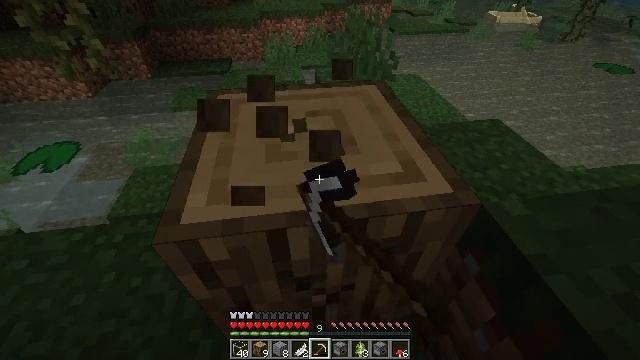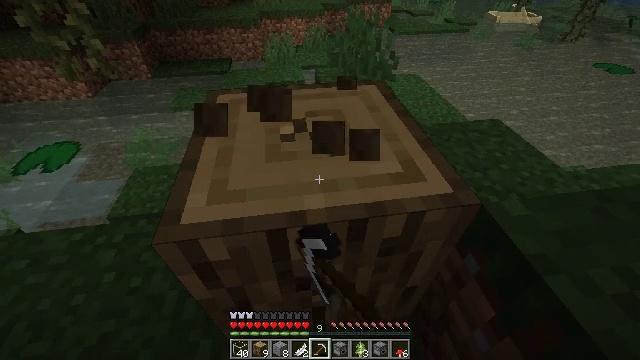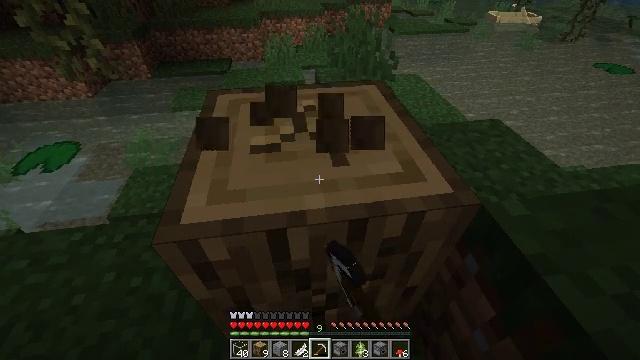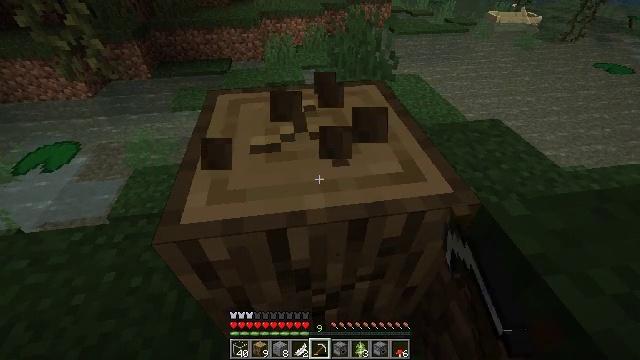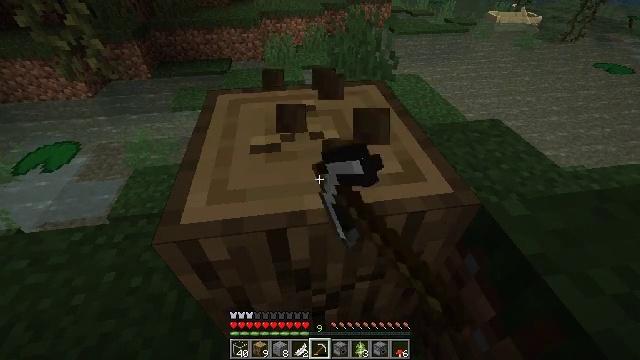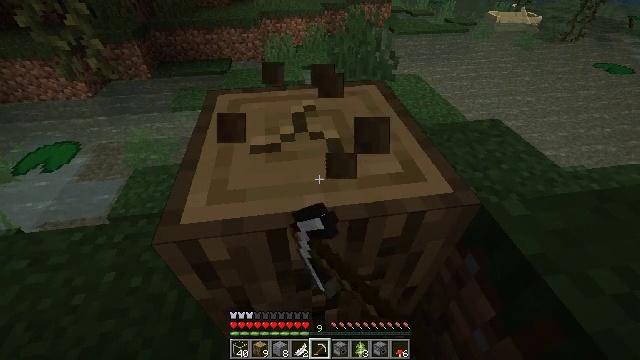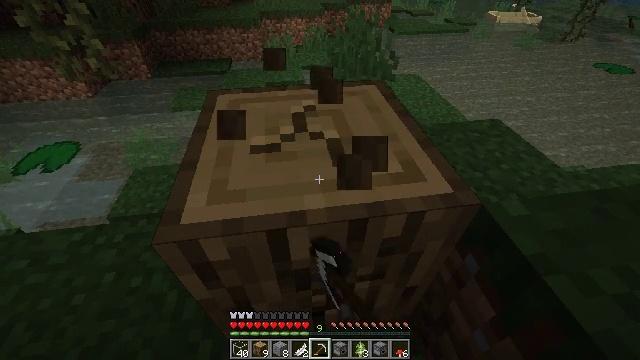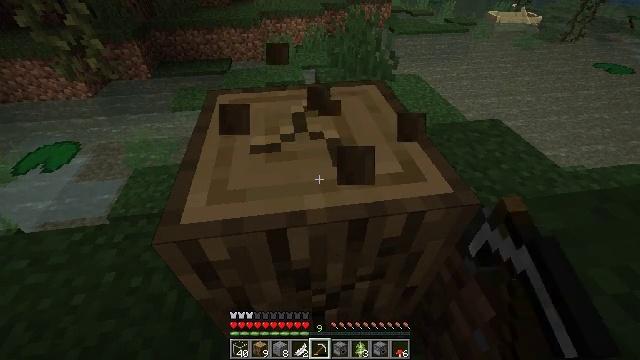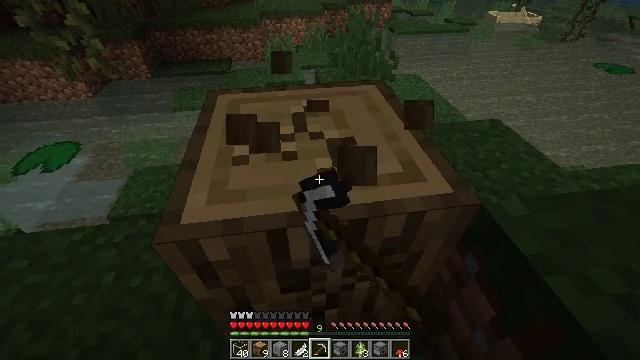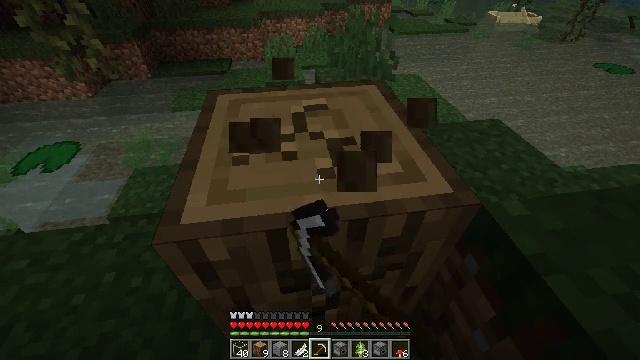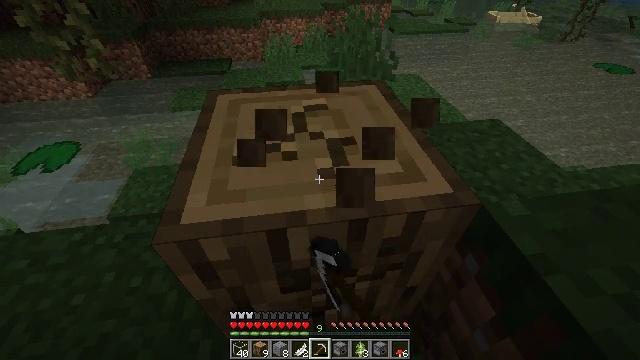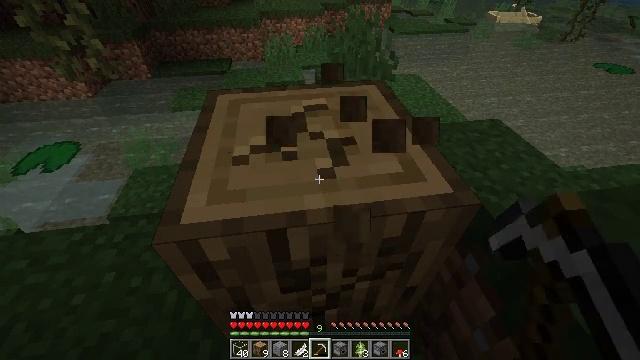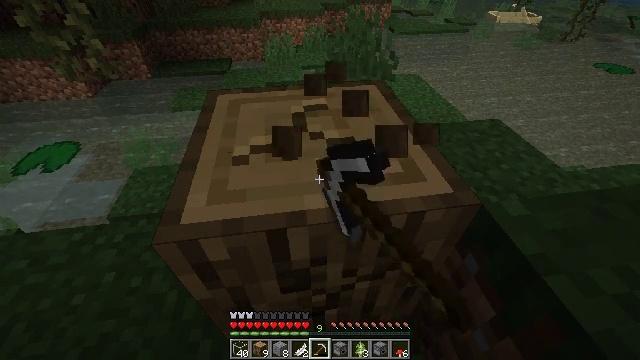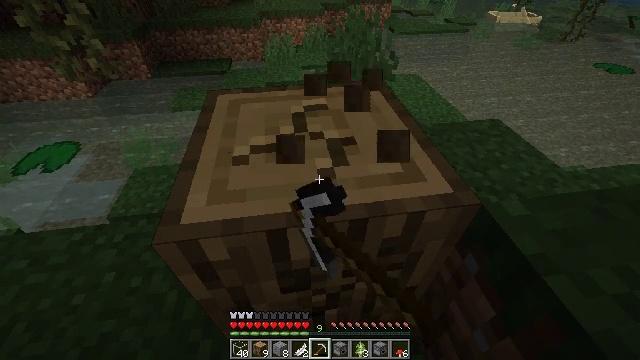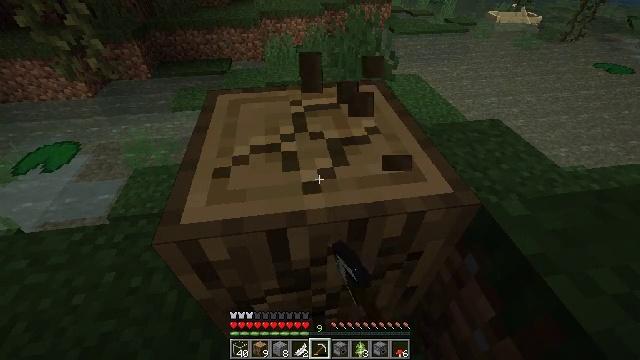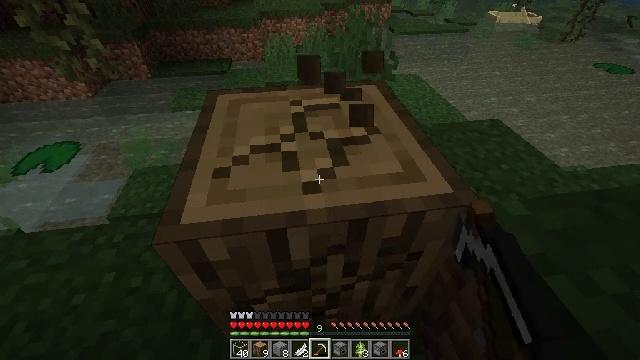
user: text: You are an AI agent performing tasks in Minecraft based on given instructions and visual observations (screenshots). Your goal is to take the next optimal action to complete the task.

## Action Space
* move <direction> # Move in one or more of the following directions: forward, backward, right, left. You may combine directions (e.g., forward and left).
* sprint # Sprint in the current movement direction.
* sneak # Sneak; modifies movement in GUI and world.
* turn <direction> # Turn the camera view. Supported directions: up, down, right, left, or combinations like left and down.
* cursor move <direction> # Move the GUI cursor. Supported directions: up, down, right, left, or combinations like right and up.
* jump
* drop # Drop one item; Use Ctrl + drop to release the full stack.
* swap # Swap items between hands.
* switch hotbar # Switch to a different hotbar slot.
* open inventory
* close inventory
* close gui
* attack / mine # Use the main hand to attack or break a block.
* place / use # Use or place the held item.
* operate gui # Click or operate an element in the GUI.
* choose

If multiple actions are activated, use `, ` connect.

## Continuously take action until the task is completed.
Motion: motion action
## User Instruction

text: Collect oak log for crafting.
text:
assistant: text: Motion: attack / mine
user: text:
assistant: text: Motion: attack / mine
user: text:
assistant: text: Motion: attack / mine
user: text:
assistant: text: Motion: attack / mine
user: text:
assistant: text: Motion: attack / mine
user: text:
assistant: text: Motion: attack / mine
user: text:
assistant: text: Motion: attack / mine
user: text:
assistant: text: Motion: attack / mine
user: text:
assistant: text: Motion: attack / mine
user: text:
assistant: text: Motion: attack / mine
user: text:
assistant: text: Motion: attack / mine
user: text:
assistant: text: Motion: attack / mine
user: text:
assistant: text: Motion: attack / mine
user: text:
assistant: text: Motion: attack / mine
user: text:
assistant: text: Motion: attack / mine
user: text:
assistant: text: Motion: attack / mine
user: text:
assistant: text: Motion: attack / mine
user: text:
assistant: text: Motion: attack / mine
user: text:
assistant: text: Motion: attack / mine
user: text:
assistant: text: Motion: attack / mine
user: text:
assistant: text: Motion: attack / mine
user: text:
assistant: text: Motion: attack / mine
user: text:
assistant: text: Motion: attack / mine
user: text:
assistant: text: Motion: attack / mine
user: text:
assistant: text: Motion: attack / mine
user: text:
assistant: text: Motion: attack / mine
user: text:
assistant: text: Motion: attack / mine
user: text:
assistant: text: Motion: attack / mine
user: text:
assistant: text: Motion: attack / mine
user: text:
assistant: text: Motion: attack / mine